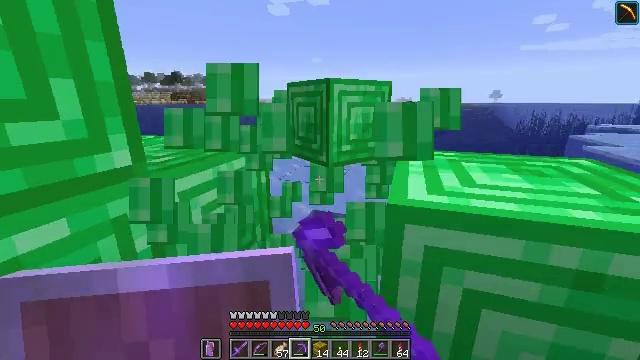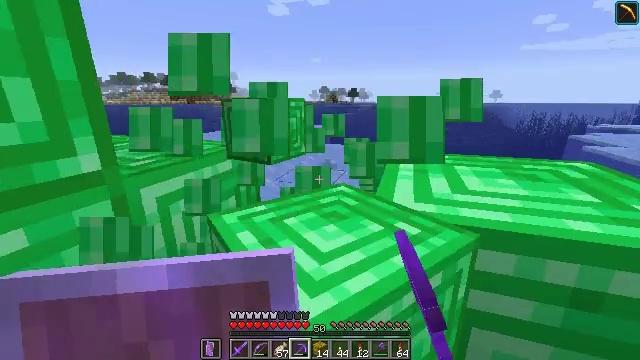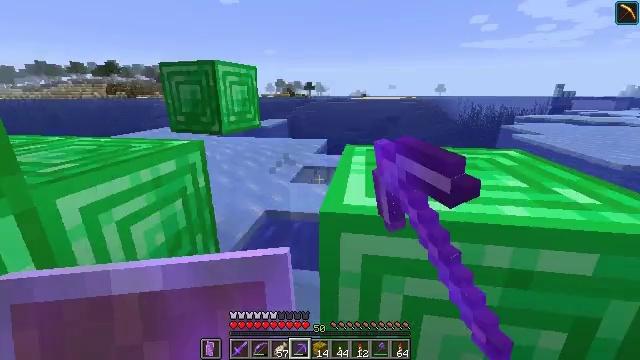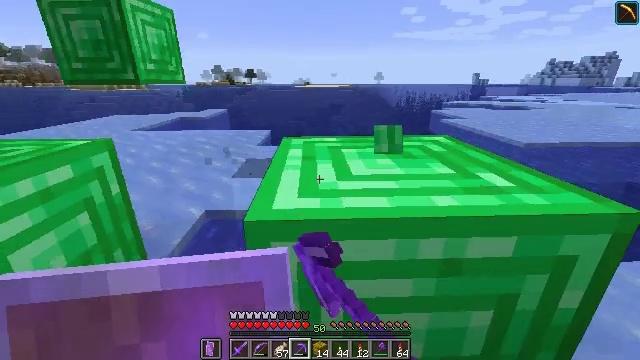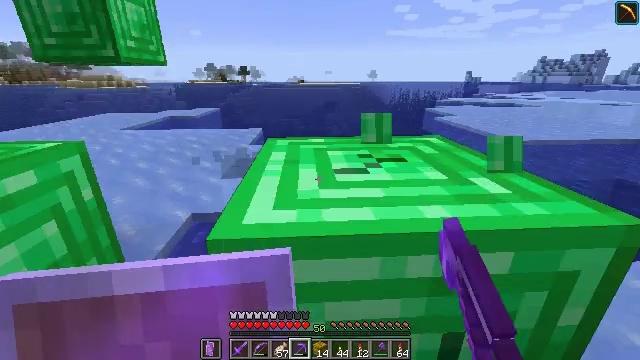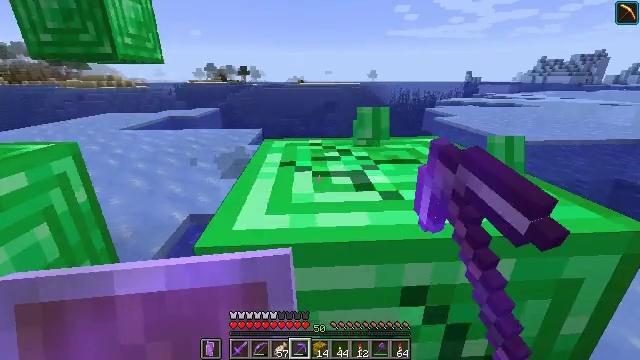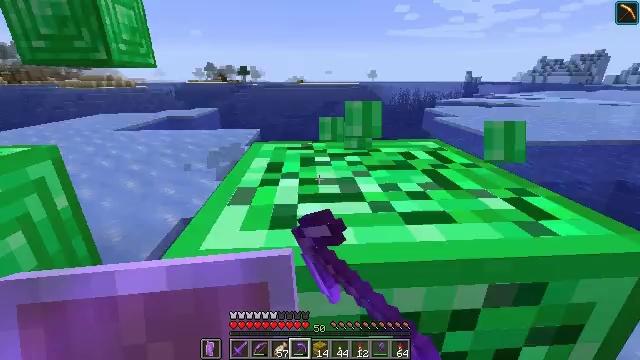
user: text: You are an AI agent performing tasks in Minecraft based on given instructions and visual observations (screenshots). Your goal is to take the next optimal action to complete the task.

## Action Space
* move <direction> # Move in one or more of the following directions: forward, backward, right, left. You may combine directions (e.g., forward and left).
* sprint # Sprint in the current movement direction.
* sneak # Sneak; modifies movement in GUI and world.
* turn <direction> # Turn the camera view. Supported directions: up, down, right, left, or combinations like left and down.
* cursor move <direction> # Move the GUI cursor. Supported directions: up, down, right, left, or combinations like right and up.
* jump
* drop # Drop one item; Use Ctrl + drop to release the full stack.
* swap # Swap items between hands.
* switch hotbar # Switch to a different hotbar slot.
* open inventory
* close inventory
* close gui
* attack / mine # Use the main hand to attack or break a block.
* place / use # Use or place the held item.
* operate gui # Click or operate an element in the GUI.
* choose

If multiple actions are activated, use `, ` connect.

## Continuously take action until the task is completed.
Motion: motion action
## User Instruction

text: Break the ice to collect it.
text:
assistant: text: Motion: move forward and move right, sneak, attack / mine
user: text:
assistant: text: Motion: move forward and move right, sneak, turn right and down, attack / mine
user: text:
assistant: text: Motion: move forward and move right, sneak, turn right and down, attack / mine
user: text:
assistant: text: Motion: move forward and move right, sneak, turn right, attack / mine
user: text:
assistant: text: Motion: move forward and move right, sneak, attack / mine
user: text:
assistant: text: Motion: move forward and move right, sneak, attack / mine
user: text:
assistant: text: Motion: sneak, attack / mine